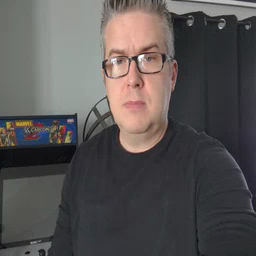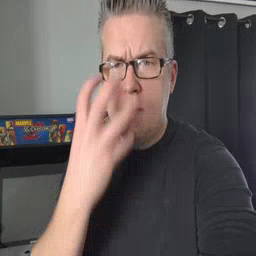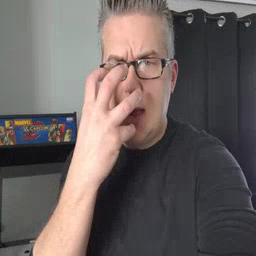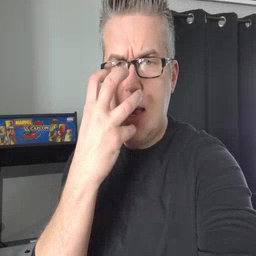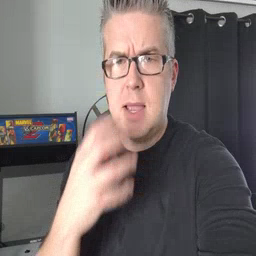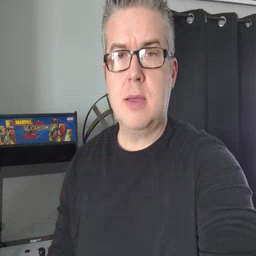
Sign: mad